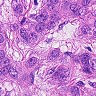
Metastatic tissue present: yes